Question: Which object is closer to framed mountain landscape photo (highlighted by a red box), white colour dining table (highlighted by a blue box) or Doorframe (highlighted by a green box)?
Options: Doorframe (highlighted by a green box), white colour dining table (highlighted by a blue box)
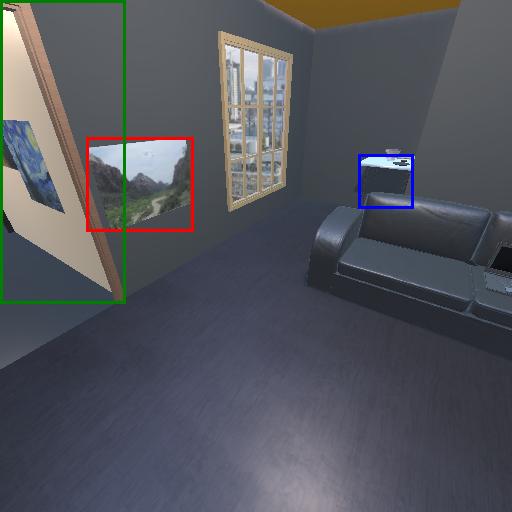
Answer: Doorframe (highlighted by a green box)